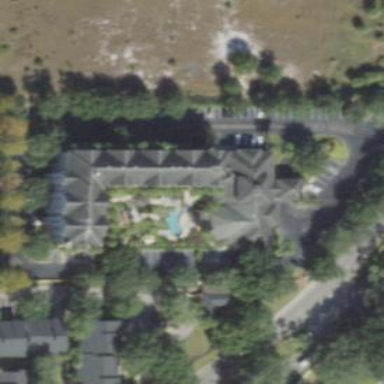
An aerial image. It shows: Hotel building.